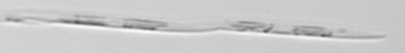
Label: Pseudo-nitzschia